Question: Ive written a VBA code to loop through a range for a specific value, selecting the cell containing that value, the cell immediately above it and the cell immediately below it using offset. The issue is that the code selects for the first instance of the cell value been looked for 1111, and the two offsets (selects for 1111, the cell immediately above it, and the one immediately below it), but not for the remainder of the specified value in the range and their respective (cell immediately above and below them) offsets. Kindly assist

The code:
'''
Sub SelectMatchingCell()
Dim strInt As Integer
Dim rng As Range, c As Range, MyRng As Range, offsetCell1 As Range, offsetCell2 As Range
'Set range with values to be searched for matches
Set rng = ActiveSheet.Range("J3:J10555")
'Fill string variable with string of text to be matched
strInt = 1111
'Loop through each cell in range
For Each c In rng
'Check if cell value matches the string to be matched
If c.Value = strInt Then
'Check if this is the first match (new range hasn't been filled yet)
If MyRng Is Nothing Then
'Fill new range with cell
Set MyRng = c
Set offsetCell1 = MyRng.Cells.Offset(-1, 0)
Set offsetCell2 = MyRng.Cells.Offset(1, 0)
Else
'Join new matching cell together with previously found matches
Set MyRng = Application.Union(MyRng, c, offsetCell1, offsetCell2)
End If
End If
Next c
'Select entire row of each cell in new range
MyRng.Cells.Select
End Sub
'''
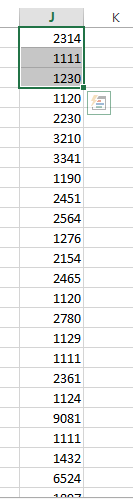
Answer: You only set offsetCell1 and offsetCell2 during your first match. You need to include those two lines in your Else statement as well.
'''
If c.Value = strInt Then
'Check if this is the first match (new range hasn't been filled yet)
If MyRng Is Nothing Then
'Fill new range with cell
Set offsetCell1 = c.Cells.Offset(-1, 0)
Set offsetCell2 = c.Cells.Offset(1, 0)
Set MyRng = Application.Union(c, offsetCell1, offsetCell2)
Else
'Join new matching cell together with previously found matches
Set offsetCell1 = c.Cells.Offset(-1, 0)
Set offsetCell2 = c.Cells.Offset(1, 0)
Set MyRng = Application.Union(MyRng, c, offsetCell1, offsetCell2)
End If
'''